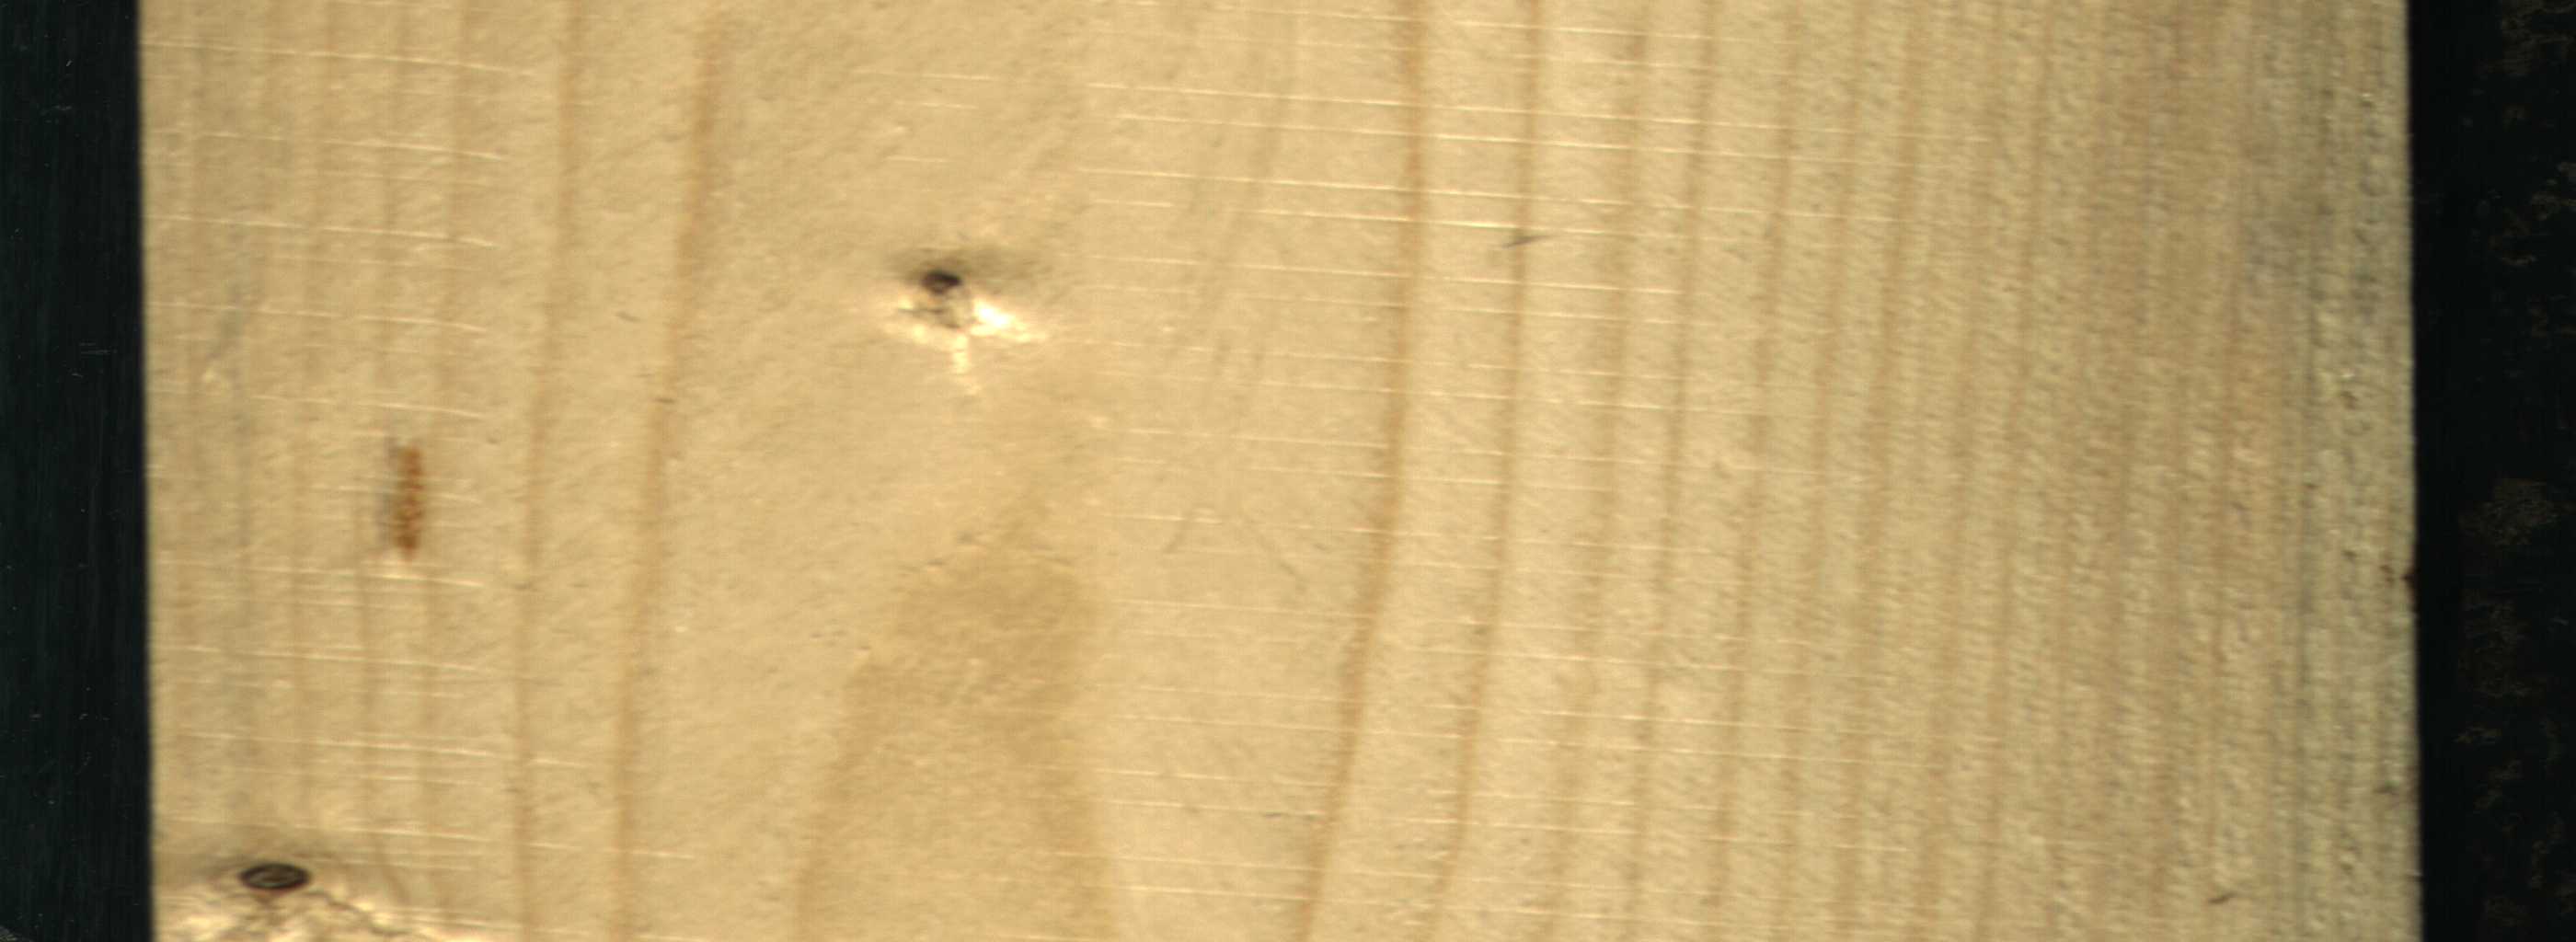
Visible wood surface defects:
resin
Dead_Knot
Live_Knot